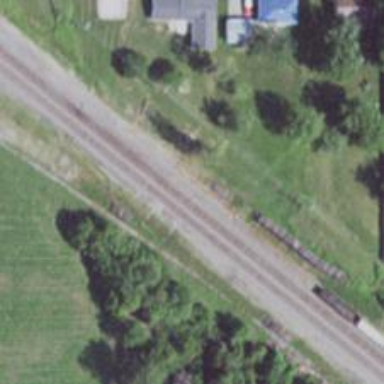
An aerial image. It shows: Railway siding for service.